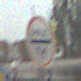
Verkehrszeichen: MautflichtigeStrecke
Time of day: MorningAfternoon
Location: Outdoor (Suburban)
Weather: Overcast
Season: NotSpecified
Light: Natural